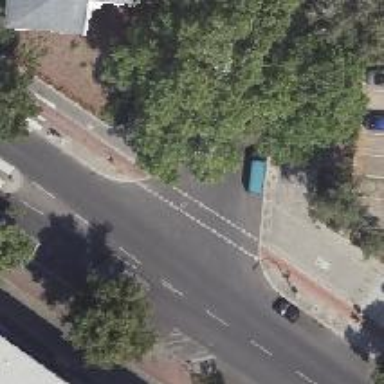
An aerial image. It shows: Unmarked crossing on footway.